Question: Hi I was answer this <URL> and I notice an strange behavior
## The Context
I have an HTML structure like this:
'''
<div class="btn">
Click me
</div>
<div class="element">
Div Box With Pseudo Element
</div>
'''
And CSS
'''
.element {
display:none;
}
.element:after {
content:" ";
display:block;
width:0;
background:black;
transition:6s ease;
}
.element.clicked:after {
width:100%;
}
'''
Where the 'element' needs to be 'display:none' and need to be show/hide when click the 'btn' element. That works fine with Jquery and 'fadeToggle'.
Also I add a 'class' to animate a pseudo-element with 'transition' and 'width'. Need to animate at the same time of the 'fade' on the parent.
## The problem
If you see this <URL>, you can notice at first click the expected behavior is the pseudo-element grows form '0' to '100%' but instead is '100%' without grow.
If you click again then it's fine changing from '100%' to '0'
## Question
I notice whit the inspector that setting 'display:none' to the element makes the pseudo-element disappear.

This causes the element can't be from '0' to '100%' since doesn't exist.
'visibiliy''opacity''display'
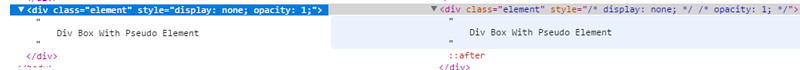
Answer: I believe this lies in the fact of how CSS 'transition' works. As you well know a css transiton is applied when an element has a property changed .
But in your scenario, the property isn't in fact changing. A pseudo element does not exists while its parent is in the 'display: none' property. So when you call the 'fadeToggle()', the element becomes 'display: block' and
But immediately it is already affected by the '.clicked' class of the parent, which gives the pseudo a 'width: 100%' property.
So, essencially, the 'width' property is never changed. It goes from "" to "", therefore, no transition is applied.
So, what you really need is to revert the order of the apply of '.clicked' class to the fade started:
<URL>
'''
$('.element').stop().fadeToggle(3000).toggleClass('clicked');
'''